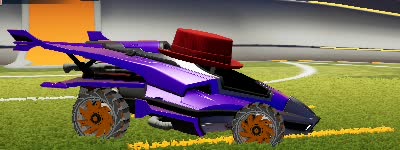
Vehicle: aftershock